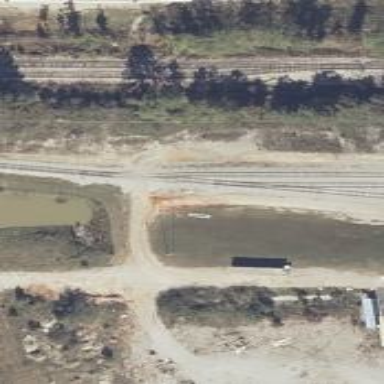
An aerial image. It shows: Rail spur service.